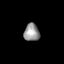
Tissue: lung
Cell type: Epithelial cells
Senescence score: 0.1994
Nuclear area (px): 260
Mean DAPI intensity: 152.512